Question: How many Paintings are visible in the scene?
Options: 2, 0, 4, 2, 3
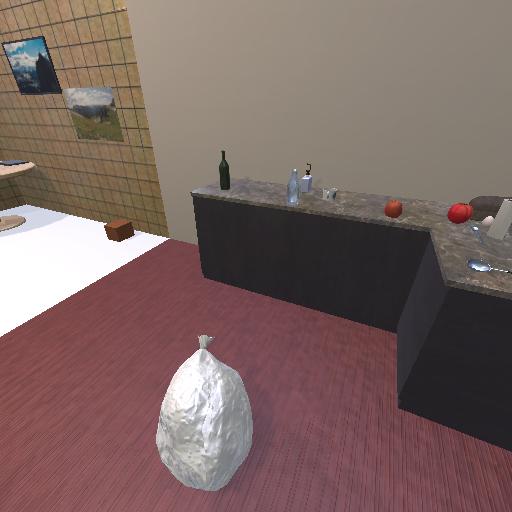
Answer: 2